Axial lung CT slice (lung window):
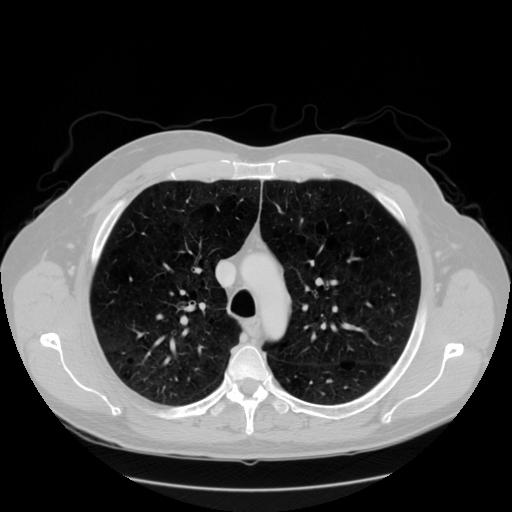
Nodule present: no